Question: I have some problems.
I have a Panel and a PictureBox in a Form.
I would like to open a Windows application (for example Notepad) and parent it to the panel.
I then want to show an image of the content of the Panel in the PictureBox:
My code:
'''
[DllImport("user32.dll", SetLastError = true)]
private static extern long SetParent(IntPtr hWndChild, IntPtr hWndNewParent);
[DllImport("user32.dll", SetLastError = true)]
private static extern long SetWindowPos(IntPtr hwnd, long hWndInsertAfter, long x, long y, long cx, long cy, long wFlags);
[DllImport("user32.dll", SetLastError = true)]
private static extern bool MoveWindow(IntPtr hwnd, int x, int y, int cx, int cy, bool repaint);
IntPtr appWin1;
private void Notepad_Button_Click(object sender, EventArgs e)
{
ProcessStartInfo ps1 = new ProcessStartInfo(@"notepad.exe");
ps1.WindowStyle = ProcessWindowStyle.Minimized;
Process p1 = Process.Start(ps1);
System.Threading.Thread.Sleep(5000); // Allow the process to open it's window
appWin1 = p1.MainWindowHandle;
// Put it into this form
SetParent(appWin1, this.panel1.Handle);
}
private void timer1_Tick(object sender, EventArgs e)
{
Bitmap bm = new Bitmap(panel1.Width, panel1.Height);
Graphics g = Graphics.FromImage(bm);
g.CopyFromScreen(0, 0, 0, 0, bm.Size);
pictureBox1.Image = bm;
}
private void Form5_Load(object sender, EventArgs e)
{
}
private void panel1_Paint(object sender, PaintEventArgs e)
{
}
private void timer2_Tick(object sender, EventArgs e)
{
MoveWindow(appWin1, 0, 0, this.panel1.Width, this.panel1.Height, true);
}
private void pictureBox1_Click(object sender, EventArgs e)
{
}
'''
Running this code:
<URL>
The problem is this: I only want to get the what's inside the Panel, but any other Window that moves in front of my Panel is included in the Bitmap shown in the PictureBox:
[
As seen in the image, when an external page is placed on 'panel1', it also appears in 'pictureBox1' (red frame in the picture).
I want only Notepad to appear in 'pictureBox1', no matter what Window is hovering over 'panel1'.
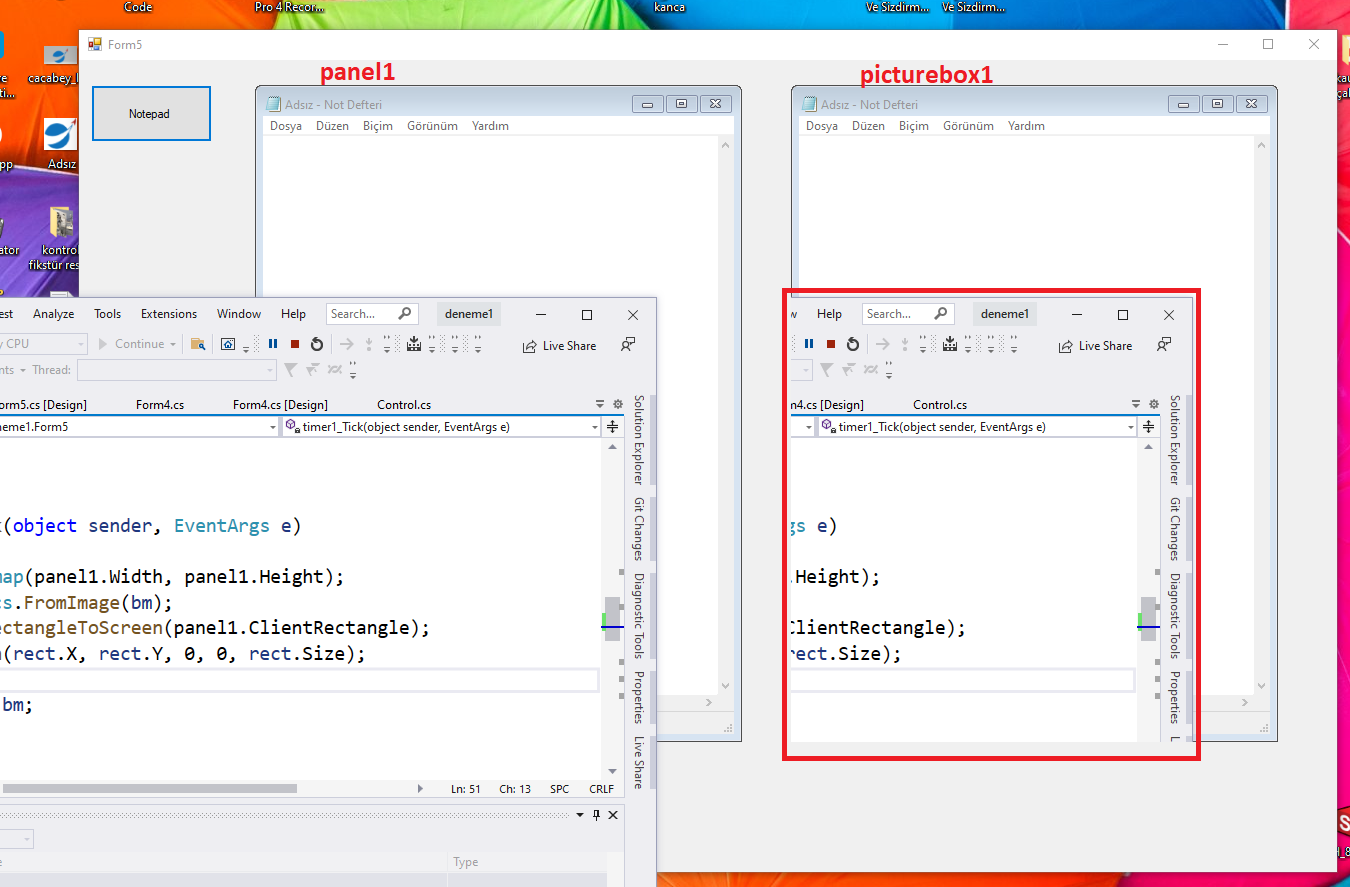
Answer: Since you want to render to Bitmap the content of a Panel - which is hosting an external application - you cannot use <URL>', won't be printed.
Since you also want to exclude from the rendering any other Window that may be hovering over the Panel, you can use the <URL> function, passing the handle of the Panel's Parent Form.
The Form will receive a 'WM_PRINT' or 'WM_PRINTCLIENT' message and will print itself to the Device Context specified: in this case, generated from a Bitmap.
This is not a screenshot: the Window paints itself and its content to a DC, so it doesn't matter whether other Windows are hovering / partially of fully overlapping it, the result is the same.
I'm using <URL>, setting 'DWMWA_EXTENDED_FRAME_BOUNDS', to get the bounds of the Window to print. It may seem , but, if your app is not DpiAware and you have a High-Dpi screen, it will appear less in that case. Better have it, IMO.
This function is more than, say, 'GetWindowRect' or 'GetClientRect', it will return correct measures in variable DPI contexts.
You cannot pass the handle of a child Window to this function, so I'm using the Handle of the Parent Form to generate the Bitmap, then select the section where the Panel is located. This is determined by:
'[ParentForm].RectangleToClient([Child].RectangleToScreen([Child].ClientRectangle))'
---
Start the Process and parent Notepad's Window to the Panel control:
'''
private void Notepad_Button_Click(object sender, EventArgs e)
{
var psi = new ProcessStartInfo(@"notepad.exe") { WindowStyle = ProcessWindowStyle.Minimized };
using (var p = Process.Start(psi)) {
p.WaitForInputIdle();
var handle = p.MainWindowHandle;
if (handle != IntPtr.Zero) {
SetParent(handle, panel1.Handle);
MoveWindow(handle, 0, 0, panel1.Width, panel1.Height, true);
}
}
}
'''
Now, whenever you want to render to Bitmap the section of the Form where your the Panel is positioned, call RenderWindow and take the part you're interested in: the Panel's ClientRectangle.
'''
using (var image = RenderWindow(this.Handle, true, false)) {
if (image is null) return;
if (WindowState == FormWindowState.Minimized) return;
var panelRect = RectangleToClient(panel1.RectangleToScreen(panel1.ClientRectangle));
pictureBox1.Image?.Dispose();
pictureBox1.Image = image.Clone(panelRect, PixelFormat.Format32bppArgb);
}
// [...]
public static Bitmap RenderWindow(IntPtr hWnd, bool clientAreaOnly, bool tryGetFullContent = false)
{
var printOption = clientAreaOnly ? PrintWindowOptions.PW_CLIENTONLY : PrintWindowOptions.PW_DEFAULT;
printOption = tryGetFullContent ? PrintWindowOptions.PW_RENDERFULLCONTENT : printOption;
var hResult = DwmGetWindowAttribute(hWnd, DWMWINDOWATTRIBUTE.DWMWA_EXTENDED_FRAME_BOUNDS, out Rectangle dwmRect, Marshal.SizeOf<Rectangle>());
if (hResult < 0) {
Marshal.ThrowExceptionForHR(hResult);
return null;
}
if (dwmRect.Width <= 0 || dwmRect.Height <= 0) return null;
var bmp = new Bitmap(dwmRect.Width, dwmRect.Height);
using (var g = Graphics.FromImage(bmp)) {
var hDC = g.GetHdc();
try {
var success = PrintWindow(hWnd, hDC, printOption);
if (!success) {
// Failed, see what happened
var win32Error = Marshal.GetLastWin32Error();
return null;
}
return bmp;
}
finally {
g.ReleaseHdc(hDC);
}
}
}
'''
:
'''
[DllImport("user32.dll", SetLastError = true)]
static extern IntPtr SetParent(IntPtr hWndChild, IntPtr hWndNewParent);
[DllImport("user32.dll", SetLastError = true)]
static extern bool MoveWindow(IntPtr hWnd, int x, int y, int nWidth, int nHeight, bool bRepaint);
public enum PrintWindowOptions : uint
{
PW_DEFAULT = 0,
PW_CLIENTONLY = 1,
PW_RENDERFULLCONTENT = 2 // Undocumented. Use, e.g., with a WebBrowser
}
[DllImport("user32.dll", SetLastError = true)]
static extern internal bool PrintWindow(IntPtr hwnd, IntPtr hDC, PrintWindowOptions nFlags);
public enum DWMWINDOWATTRIBUTE : uint
{
DWMWA_NCRENDERING_ENABLED = 1, // [get] Is non-client rendering enabled/disabled
DWMWA_NCRENDERING_POLICY, // [set] DWMNCRENDERINGPOLICY - Non-client rendering policy - Enable or disable non-client rendering
DWMWA_TRANSITIONS_FORCEDISABLED, // [set] Potentially enable/forcibly disable transitions
DWMWA_ALLOW_NCPAINT, // [set] Allow contents rendered In the non-client area To be visible On the DWM-drawn frame.
DWMWA_CAPTION_BUTTON_BOUNDS, // [get] Bounds Of the caption button area In window-relative space.
DWMWA_NONCLIENT_RTL_LAYOUT, // [set] Is non-client content RTL mirrored
DWMWA_FORCE_ICONIC_REPRESENTATION, // [set] Force this window To display iconic thumbnails.
DWMWA_FLIP3D_POLICY, // [set] Designates how Flip3D will treat the window.
DWMWA_EXTENDED_FRAME_BOUNDS, // [get] Gets the extended frame bounds rectangle In screen space
DWMWA_HAS_ICONIC_BITMAP, // [set] Indicates an available bitmap When there Is no better thumbnail representation.
DWMWA_DISALLOW_PEEK, // [set] Don't invoke Peek on the window.
DWMWA_EXCLUDED_FROM_PEEK, // [set] LivePreview exclusion information
DWMWA_CLOAK, // [set] Cloak Or uncloak the window
DWMWA_CLOAKED, // [get] Gets the cloaked state Of the window. Returns a DWMCLOACKEDREASON object
DWMWA_FREEZE_REPRESENTATION, // [set] BOOL, Force this window To freeze the thumbnail without live update
PlaceHolder1,
PlaceHolder2,
PlaceHolder3,
DWMWA_ACCENTPOLICY = 19
}
[DllImport("dwmapi.dll", SetLastError = true)]
static extern internal int DwmGetWindowAttribute(IntPtr hwnd, DWMWINDOWATTRIBUTE dwAttribute, out Rectangle pvAttribute, int cbAttribute);
'''